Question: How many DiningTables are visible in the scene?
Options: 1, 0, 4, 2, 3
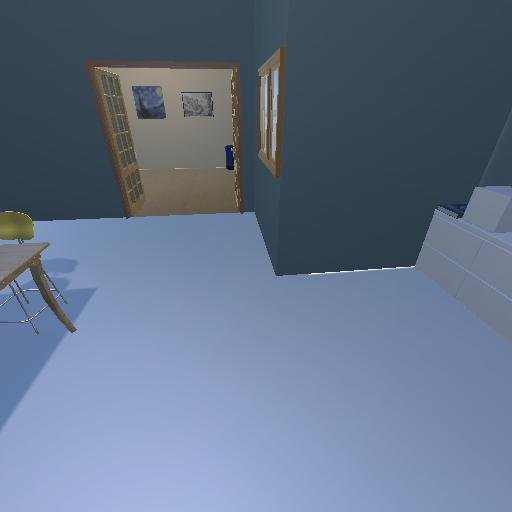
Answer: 1